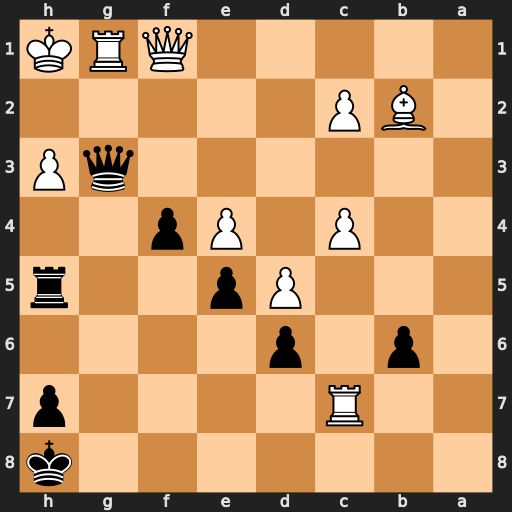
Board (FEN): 7k/2R4p/1p1p4/3Pp2r/2P1Pp2/6qP/1BP5/5QRK
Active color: b
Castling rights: -
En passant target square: -
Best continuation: Rxh3+ Qxh3 Qxh3#